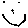
Label: smiley face